Interaction volume radius: 5 \u00c5
Interaction volume height: 25 \u00c5
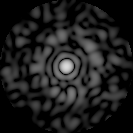
Disorder parameter: 0.8754